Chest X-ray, PA view. Patient: 64 years old, sex F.
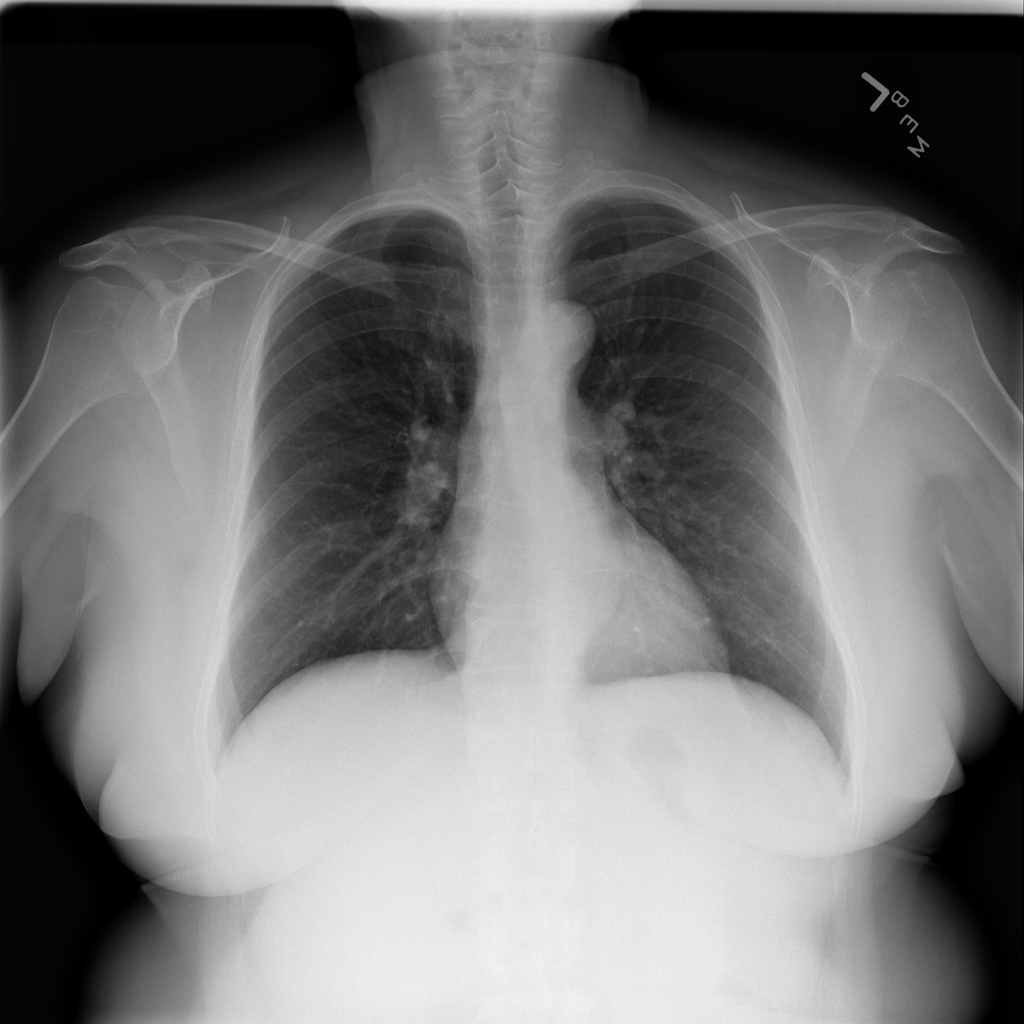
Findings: Infiltration